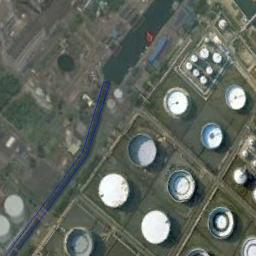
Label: storage_tank